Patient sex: M
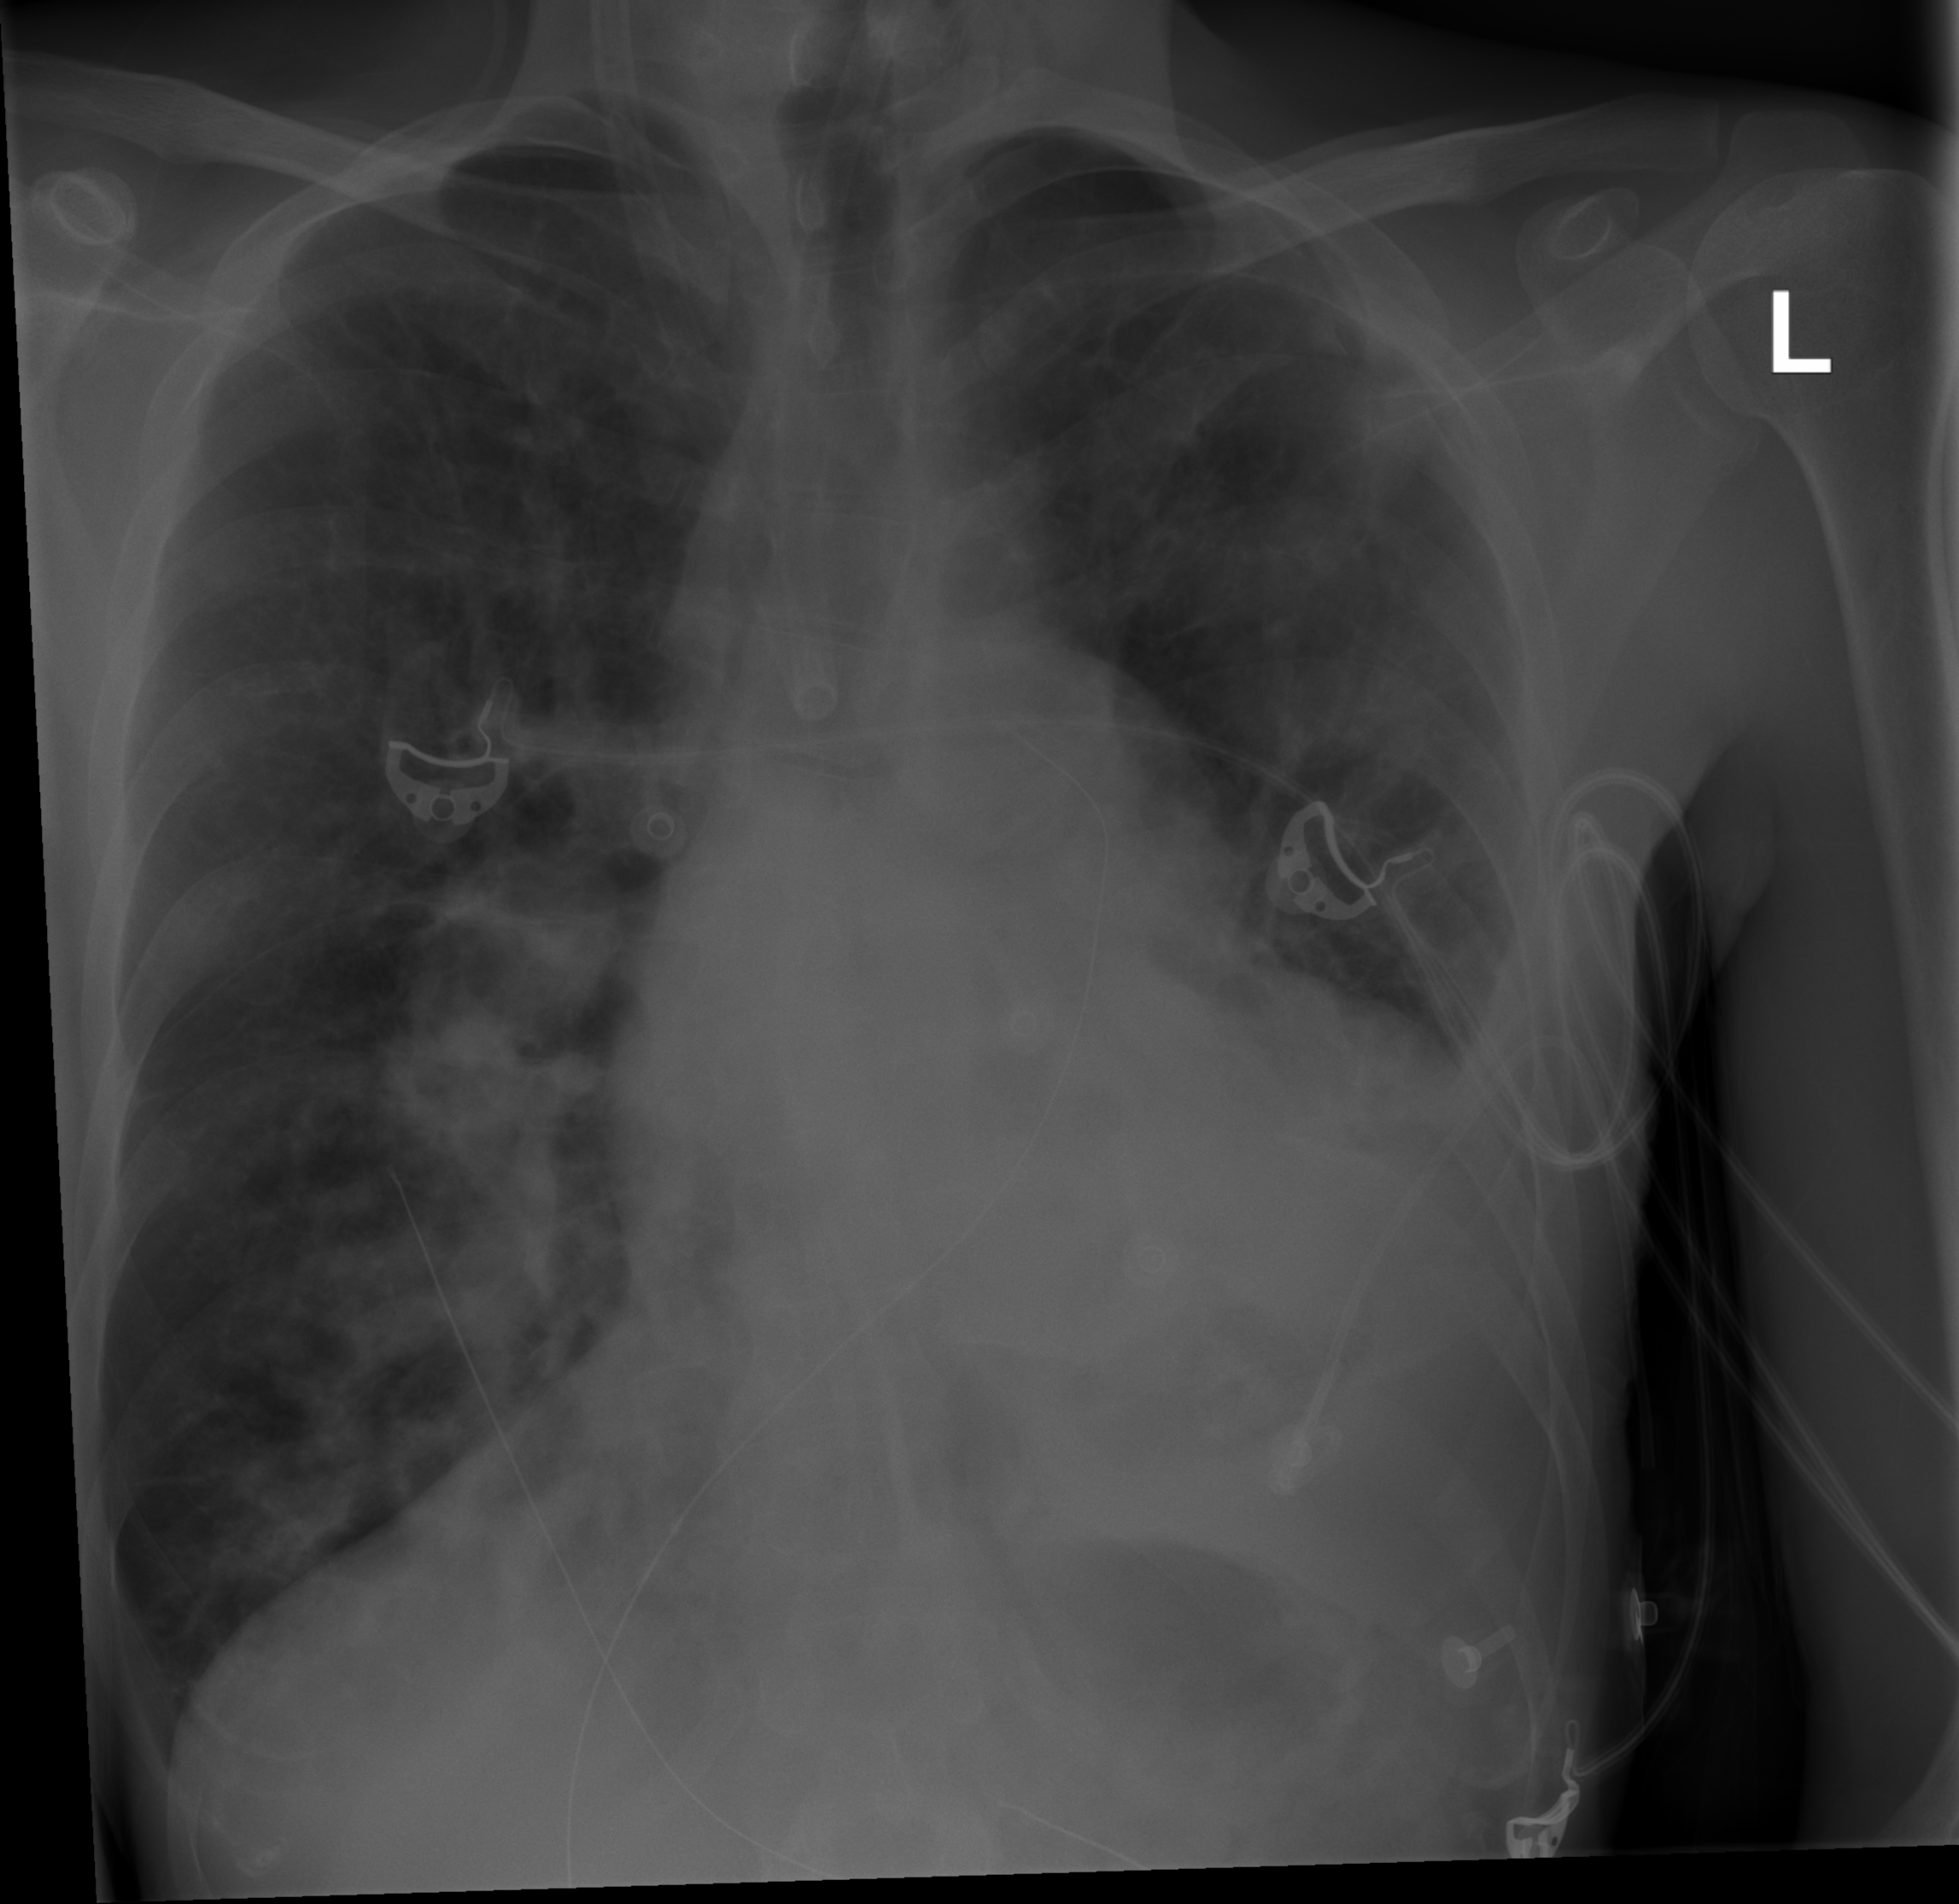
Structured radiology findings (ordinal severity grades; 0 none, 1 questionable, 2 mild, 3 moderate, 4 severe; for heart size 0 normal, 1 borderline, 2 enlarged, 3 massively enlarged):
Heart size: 2
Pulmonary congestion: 0
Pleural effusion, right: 0
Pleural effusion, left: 3
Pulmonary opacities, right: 0
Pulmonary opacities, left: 0
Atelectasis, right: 0
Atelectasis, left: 0